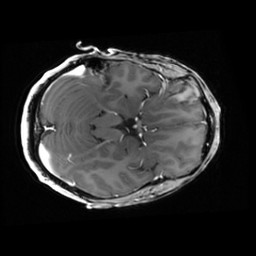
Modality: T1w
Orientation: axial
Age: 50
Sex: female